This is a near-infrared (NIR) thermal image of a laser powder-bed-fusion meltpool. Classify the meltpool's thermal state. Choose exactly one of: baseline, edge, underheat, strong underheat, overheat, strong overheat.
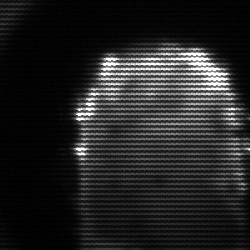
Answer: baseline